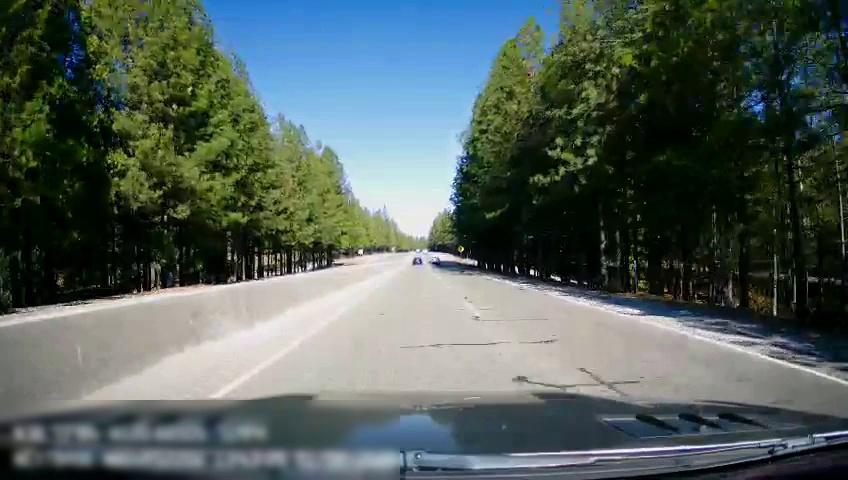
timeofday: Day
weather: Sunny
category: Drivable Space
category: Drivable Space
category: Drivable Space
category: Vehicles | Car
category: Vehicles | Car
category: Lanes | Alternate Lane
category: Lanes | Current Lane
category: Lanes | Alternate Lane